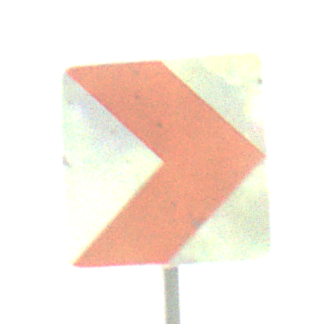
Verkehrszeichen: RichtungstafelnInKurvenKleinLinks
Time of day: Midday
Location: Outdoor (RoadRail)
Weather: PartlyCloudy
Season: NotSpecified
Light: Natural